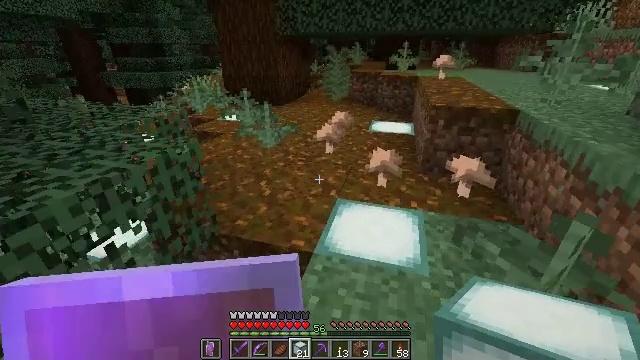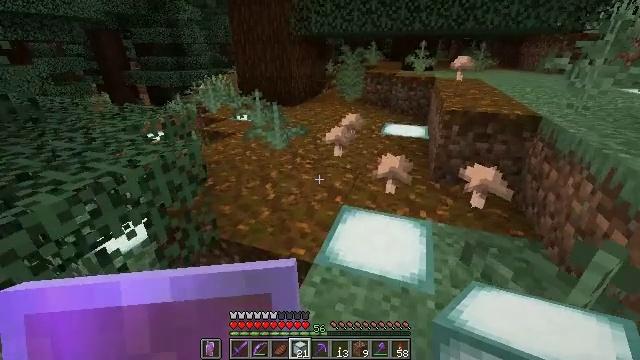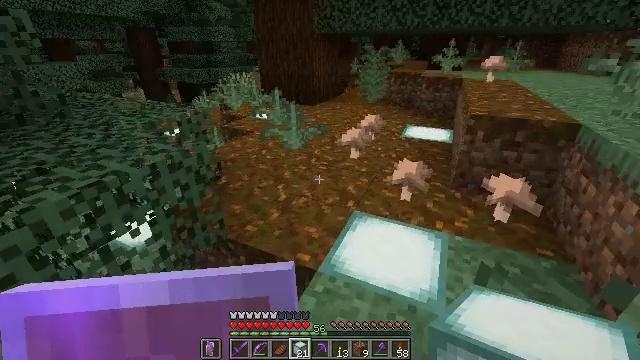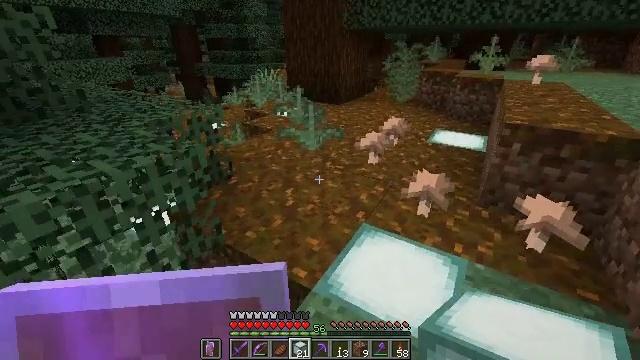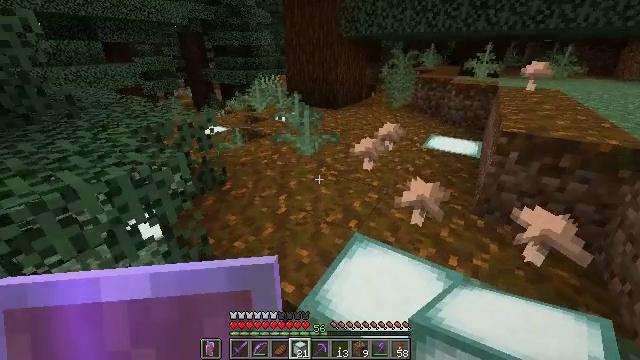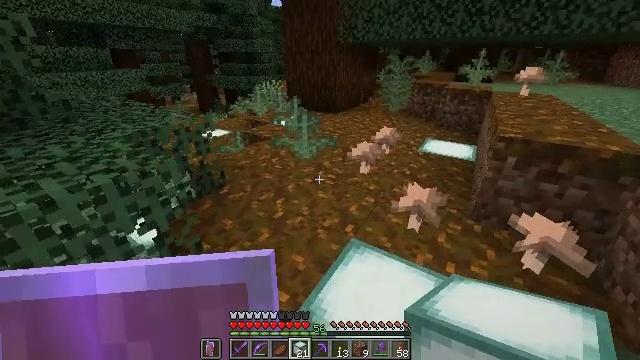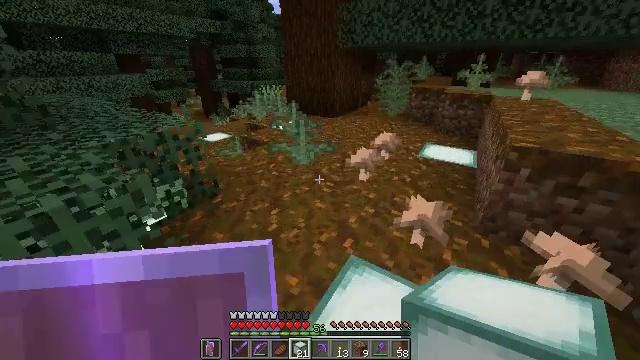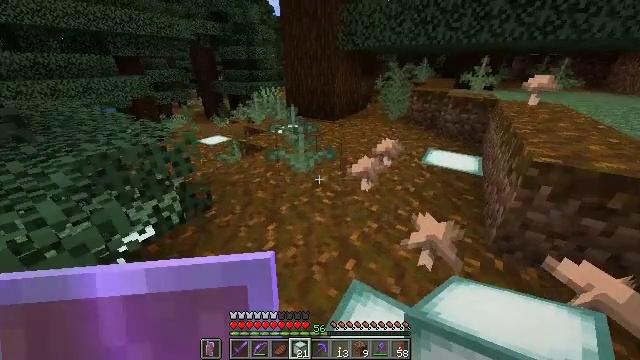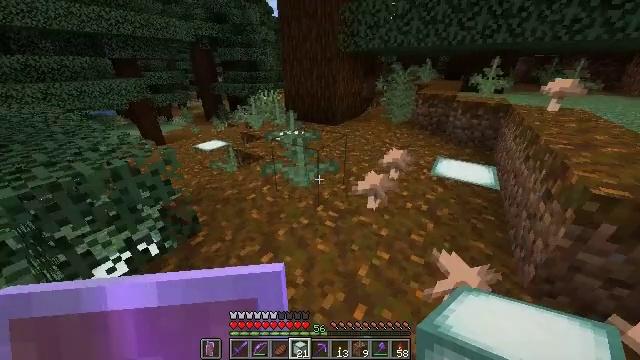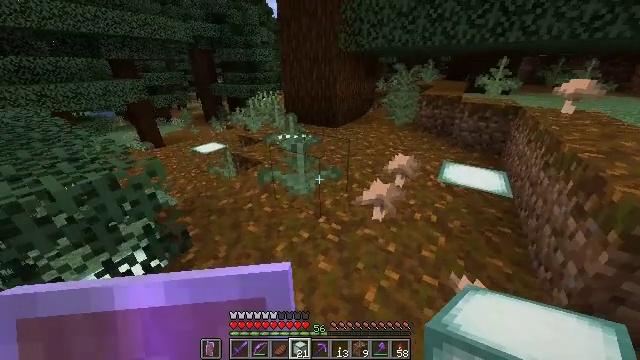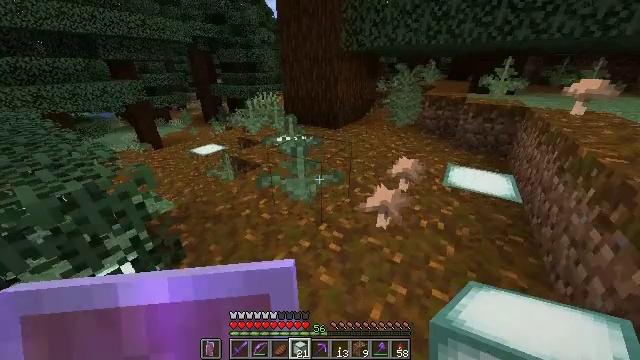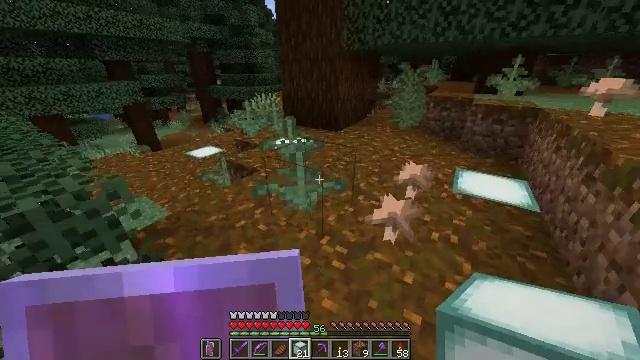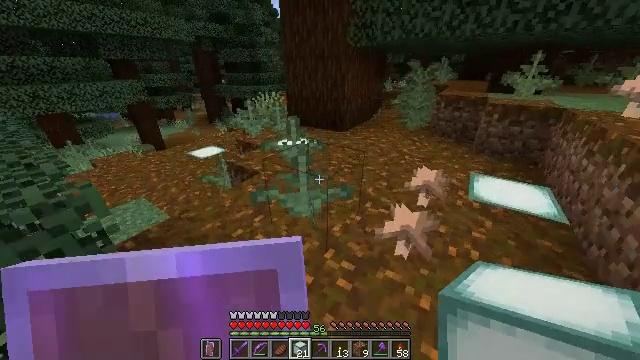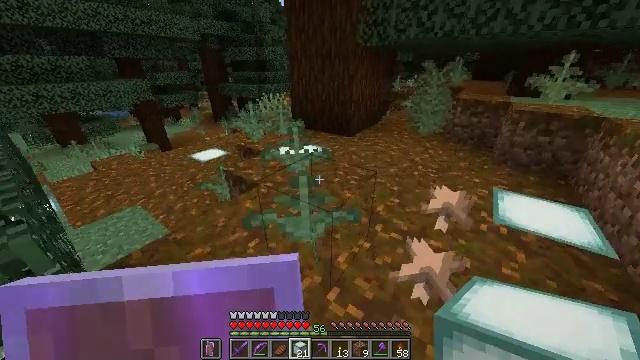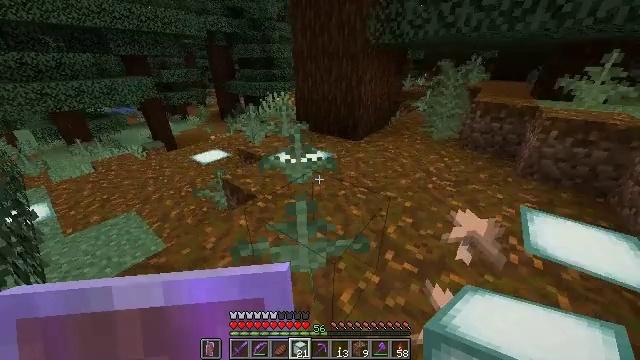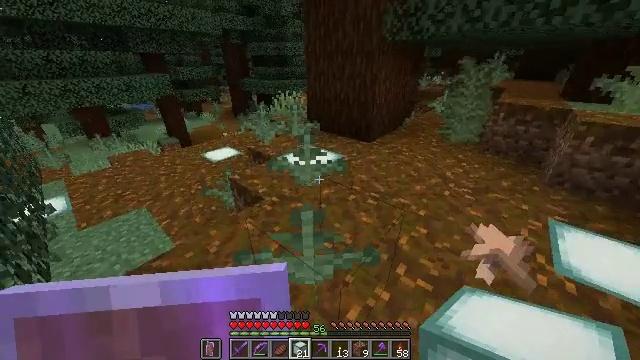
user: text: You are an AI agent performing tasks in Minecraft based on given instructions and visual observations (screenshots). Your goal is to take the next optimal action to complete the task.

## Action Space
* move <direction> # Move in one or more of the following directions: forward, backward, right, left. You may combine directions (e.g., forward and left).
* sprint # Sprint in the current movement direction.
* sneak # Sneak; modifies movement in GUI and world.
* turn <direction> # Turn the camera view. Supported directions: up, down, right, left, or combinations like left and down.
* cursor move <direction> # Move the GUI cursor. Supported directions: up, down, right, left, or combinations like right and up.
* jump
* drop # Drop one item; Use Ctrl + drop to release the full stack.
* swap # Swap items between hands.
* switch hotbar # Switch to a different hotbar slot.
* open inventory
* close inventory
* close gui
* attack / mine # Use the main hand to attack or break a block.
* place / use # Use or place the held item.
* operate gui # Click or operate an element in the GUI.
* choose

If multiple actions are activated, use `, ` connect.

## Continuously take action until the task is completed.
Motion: motion action
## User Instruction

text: Break the glowing sea lantern block.
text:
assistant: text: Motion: move forward and move right, turn left
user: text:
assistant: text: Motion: move forward and move right, turn left
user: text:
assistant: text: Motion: move forward, sprint, turn left
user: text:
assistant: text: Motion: move forward, sprint
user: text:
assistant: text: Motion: move forward, sprint
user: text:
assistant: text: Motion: move forward, sprint
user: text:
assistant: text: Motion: move forward, sprint
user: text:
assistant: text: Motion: move forward, sprint
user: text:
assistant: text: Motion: move forward, sprint
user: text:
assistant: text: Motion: move forward, sprint
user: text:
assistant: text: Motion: move forward, sprint
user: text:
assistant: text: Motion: move forward, sprint, turn left
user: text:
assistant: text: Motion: move forward, sprint, turn left
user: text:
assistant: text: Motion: move forward, sprint, turn left
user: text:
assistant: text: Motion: move forward, sprint, turn left
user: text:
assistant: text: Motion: move forward, sprint, turn left
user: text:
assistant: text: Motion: move forward, sprint, turn left
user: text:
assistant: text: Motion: move forward, sprint
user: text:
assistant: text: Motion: move forward, sprint
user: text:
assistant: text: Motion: move forward, turn left
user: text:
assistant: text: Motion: move forward, turn left and down
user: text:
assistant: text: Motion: move forward, turn left and down
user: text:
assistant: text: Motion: move forward, turn left and down
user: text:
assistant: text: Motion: move forward, turn left
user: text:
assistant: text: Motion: move forward, turn left
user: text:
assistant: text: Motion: move forward, turn left
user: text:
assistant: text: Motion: move forward, turn left
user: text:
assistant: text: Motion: move forward, turn left
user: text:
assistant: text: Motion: move forward, turn left
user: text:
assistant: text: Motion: move forward